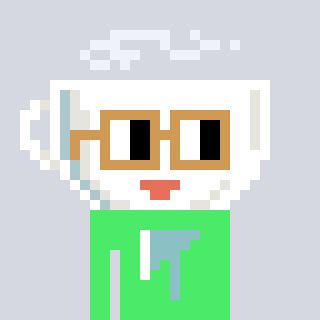
a pixel art character with square brown glasses, a mug-shaped head and a teal-colored body on a cool background